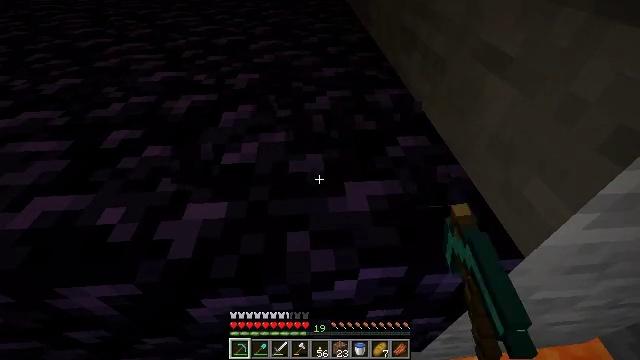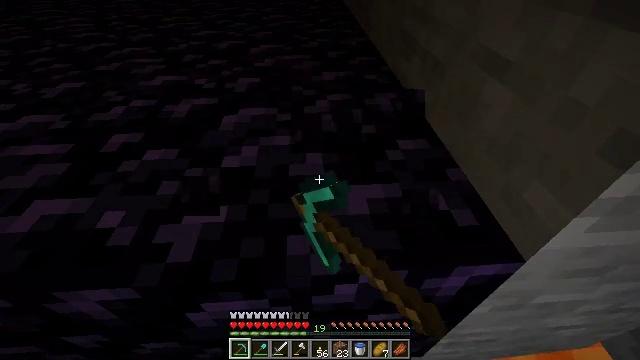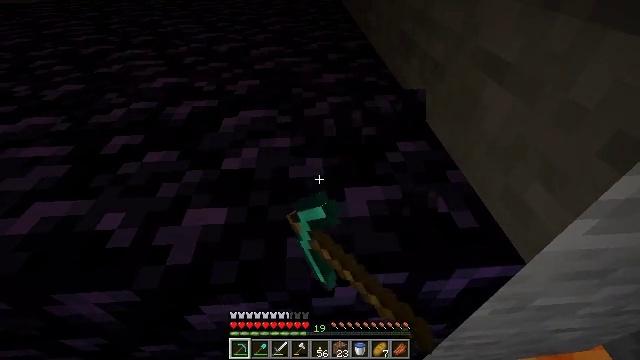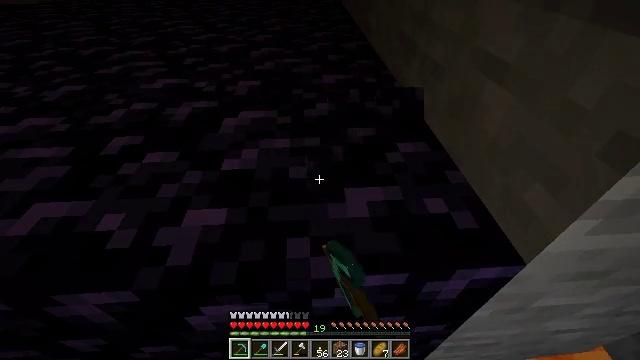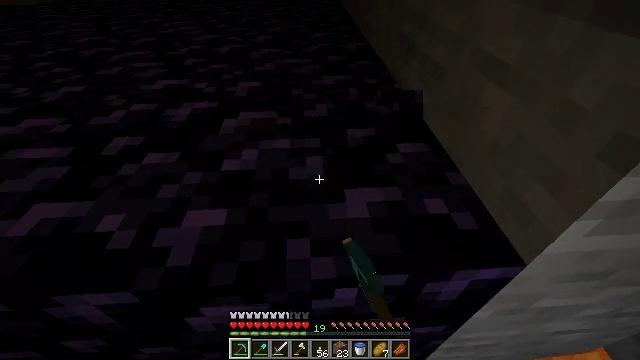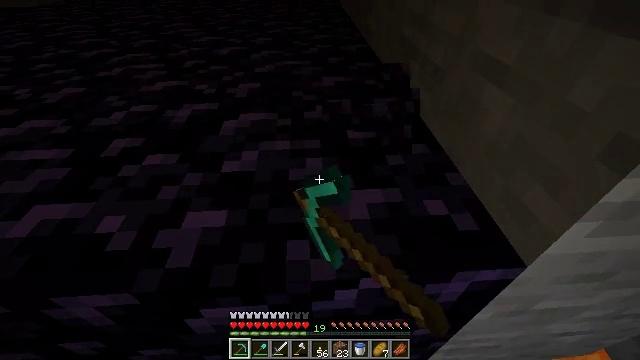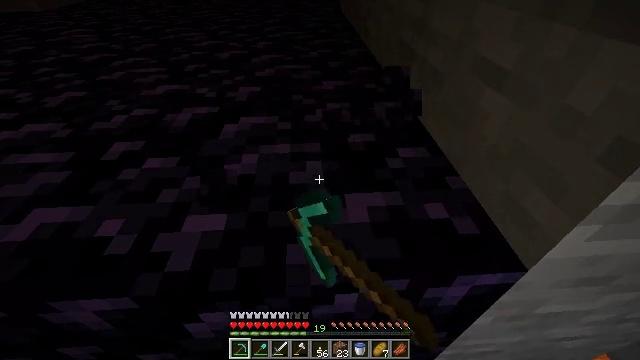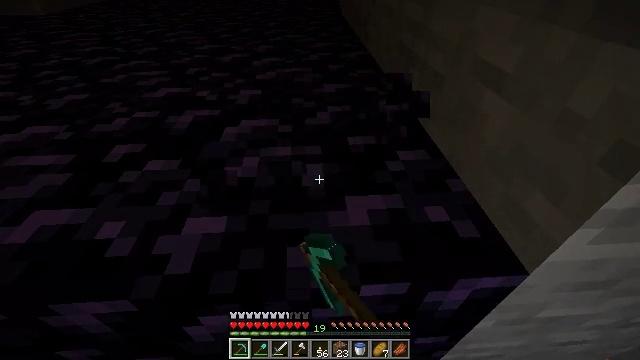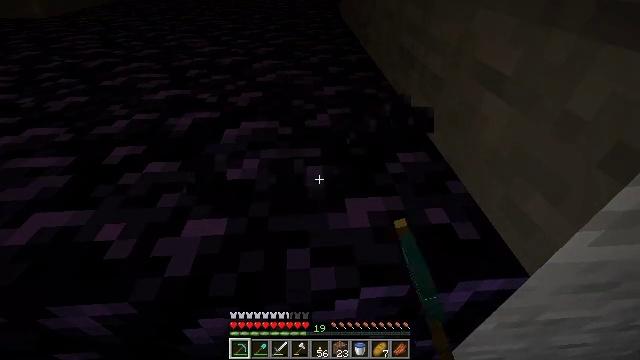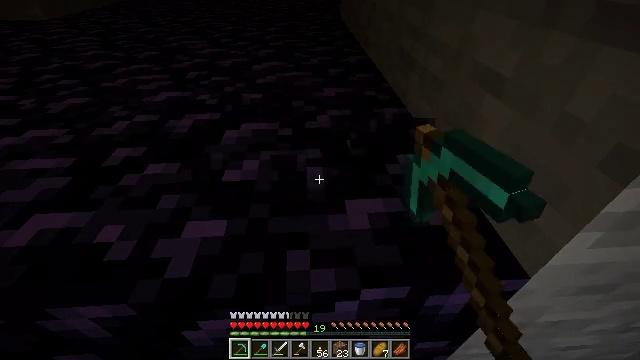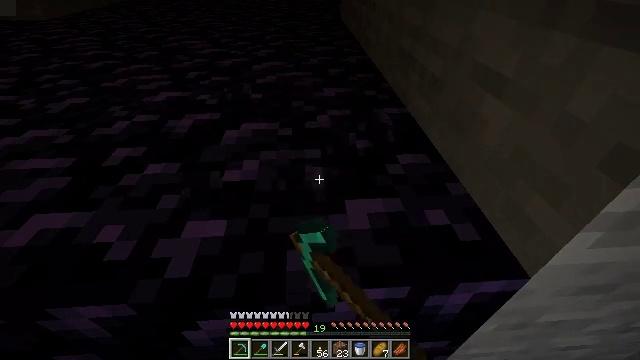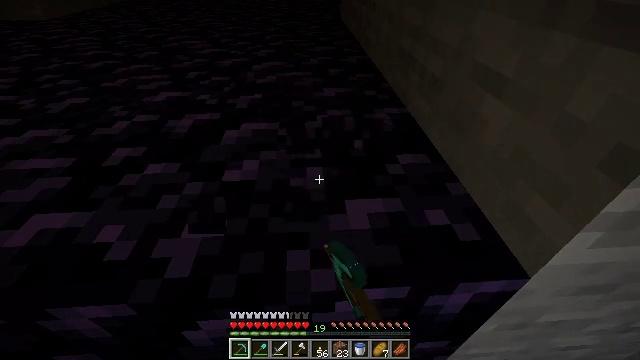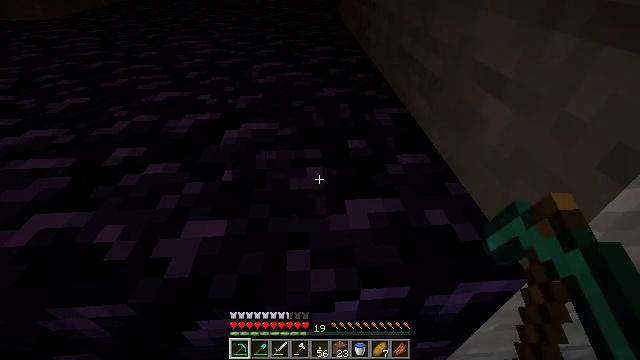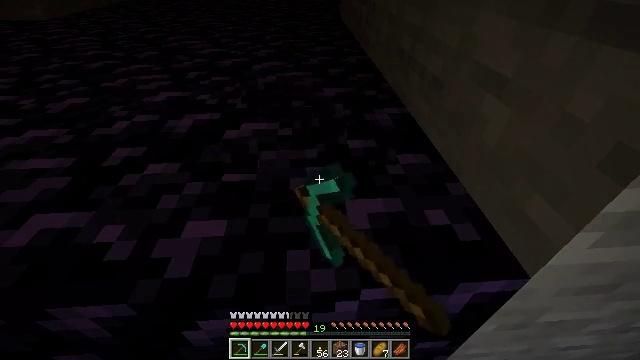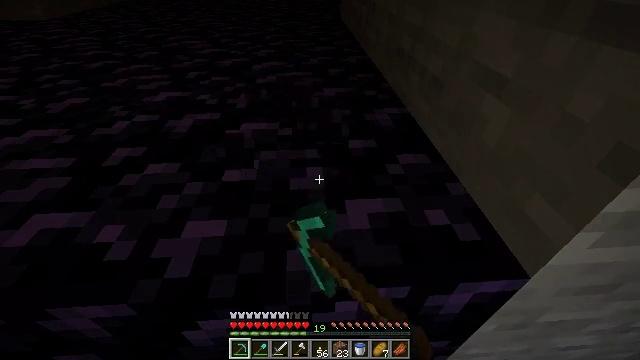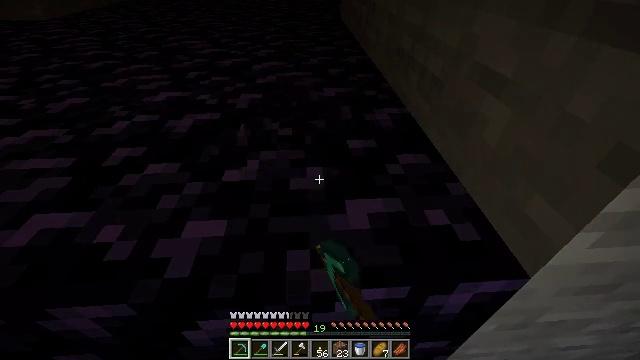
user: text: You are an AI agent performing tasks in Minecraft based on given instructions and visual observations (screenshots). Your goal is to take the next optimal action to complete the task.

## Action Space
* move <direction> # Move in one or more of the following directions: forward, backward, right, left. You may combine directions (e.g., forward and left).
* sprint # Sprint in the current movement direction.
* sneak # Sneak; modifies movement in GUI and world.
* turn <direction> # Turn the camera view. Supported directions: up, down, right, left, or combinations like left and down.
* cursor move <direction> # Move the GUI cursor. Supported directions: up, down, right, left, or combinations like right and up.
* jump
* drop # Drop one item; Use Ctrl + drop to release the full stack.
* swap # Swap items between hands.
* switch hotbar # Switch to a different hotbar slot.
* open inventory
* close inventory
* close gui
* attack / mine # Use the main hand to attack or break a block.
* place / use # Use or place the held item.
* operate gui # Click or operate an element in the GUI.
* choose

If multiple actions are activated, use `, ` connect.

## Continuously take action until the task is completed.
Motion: motion action
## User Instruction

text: Harvest obsidian for portal building.
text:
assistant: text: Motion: attack / mine
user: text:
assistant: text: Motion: attack / mine
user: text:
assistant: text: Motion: attack / mine
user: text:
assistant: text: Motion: attack / mine
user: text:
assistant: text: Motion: attack / mine
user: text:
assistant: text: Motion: attack / mine
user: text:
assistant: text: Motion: attack / mine
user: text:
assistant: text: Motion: attack / mine
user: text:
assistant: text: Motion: attack / mine
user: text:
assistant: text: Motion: attack / mine
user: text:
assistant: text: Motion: attack / mine
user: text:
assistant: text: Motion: attack / mine
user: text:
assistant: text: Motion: attack / mine
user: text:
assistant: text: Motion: attack / mine
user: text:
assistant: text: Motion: attack / mine
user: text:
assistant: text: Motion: attack / mine
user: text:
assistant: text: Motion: attack / mine
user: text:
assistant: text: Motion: attack / mine
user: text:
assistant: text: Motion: attack / mine
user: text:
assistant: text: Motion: attack / mine
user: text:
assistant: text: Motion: attack / mine
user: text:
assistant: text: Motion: attack / mine
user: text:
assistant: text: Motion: attack / mine
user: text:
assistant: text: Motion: attack / mine
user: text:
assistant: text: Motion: attack / mine
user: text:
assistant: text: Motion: attack / mine
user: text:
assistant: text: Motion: attack / mine
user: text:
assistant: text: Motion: attack / mine
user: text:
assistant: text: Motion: attack / mine
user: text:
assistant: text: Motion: attack / mine